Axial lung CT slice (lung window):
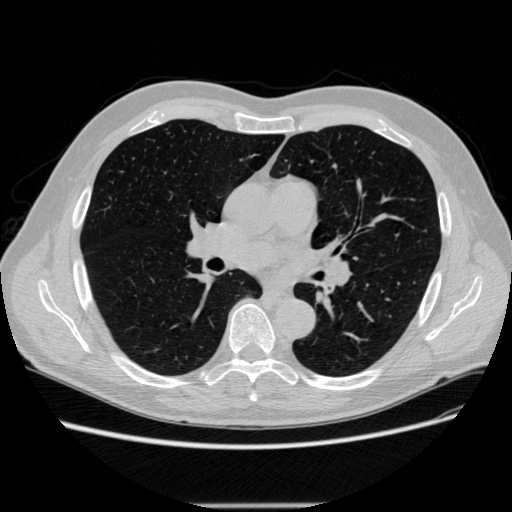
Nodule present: no